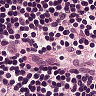
Metastatic tissue present: no